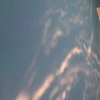
Label: water